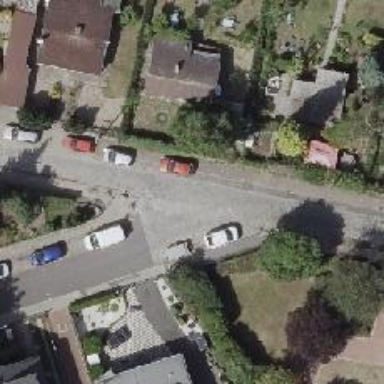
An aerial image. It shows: Residential road.